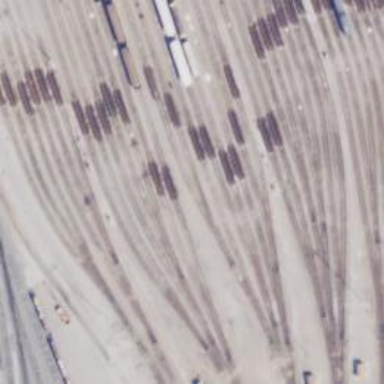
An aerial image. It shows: Railway yard.